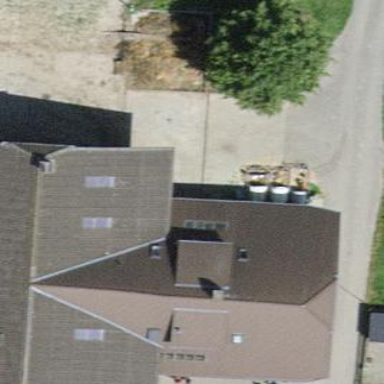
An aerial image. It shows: Farm building.